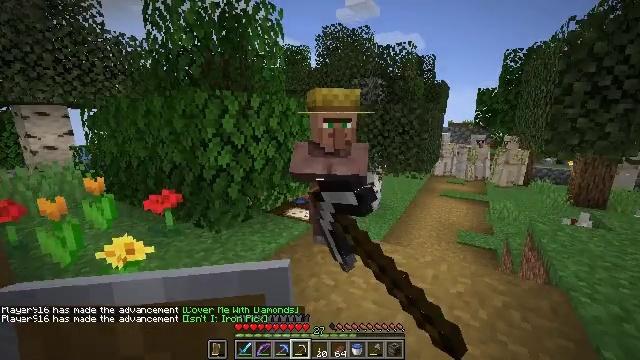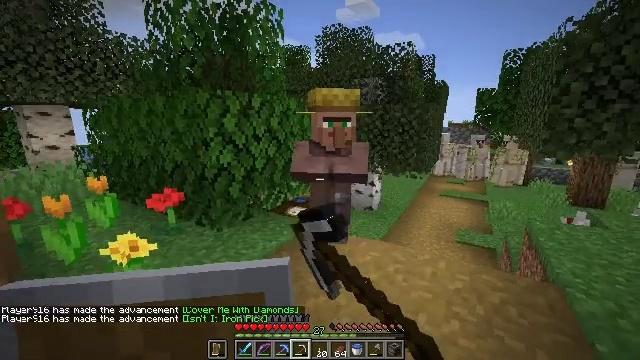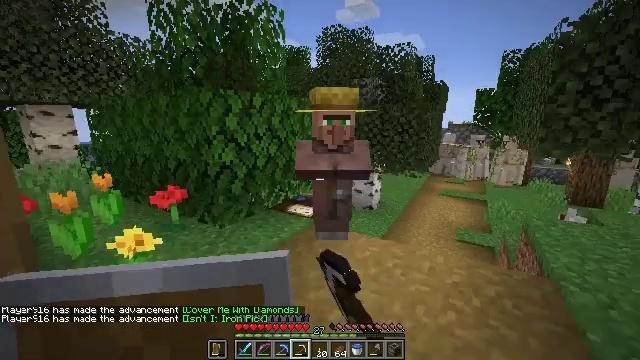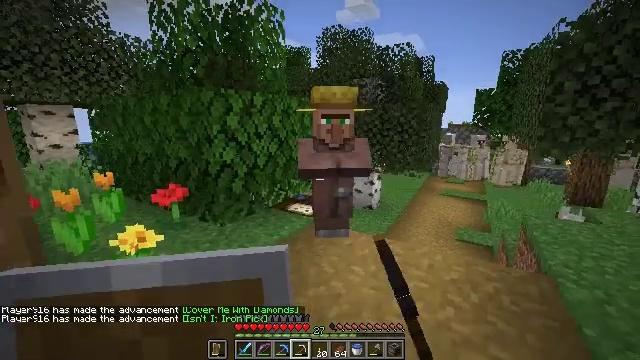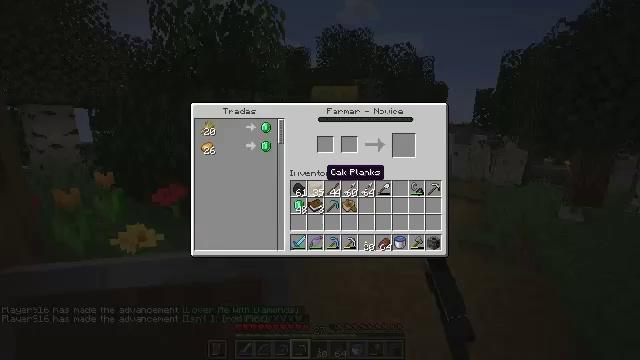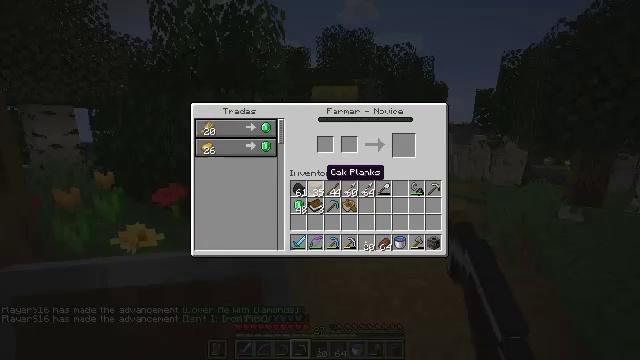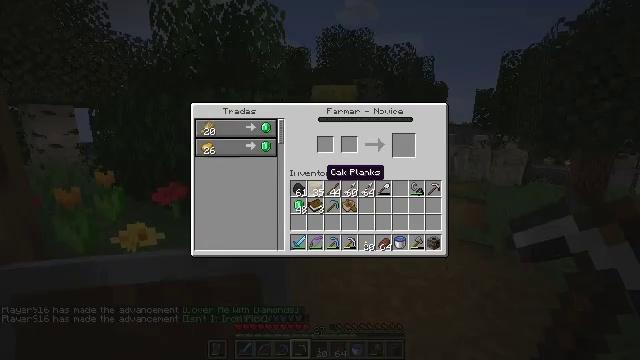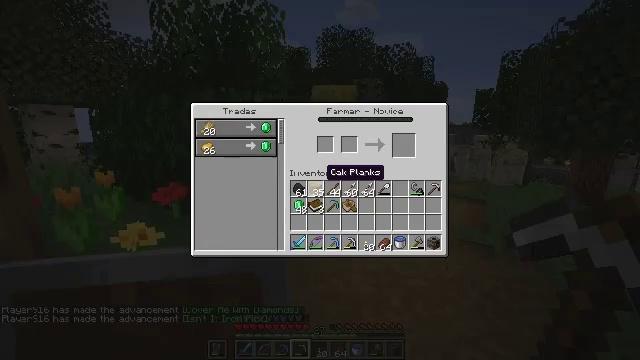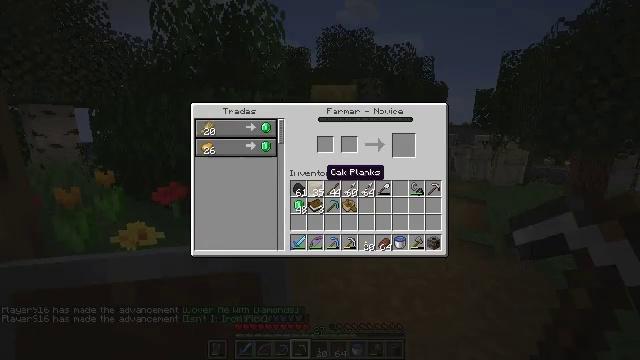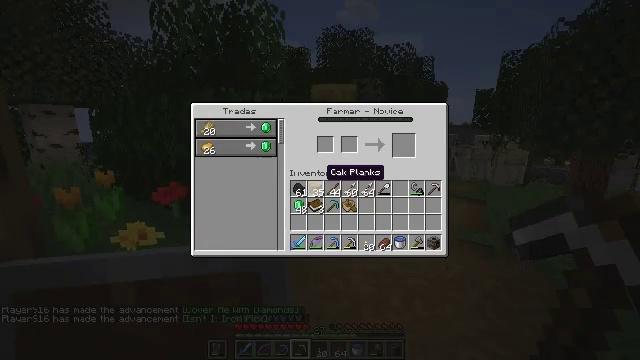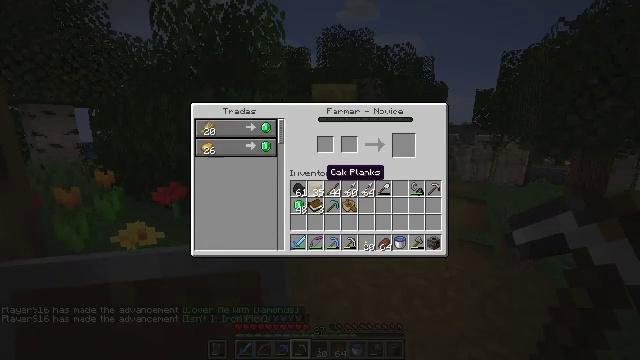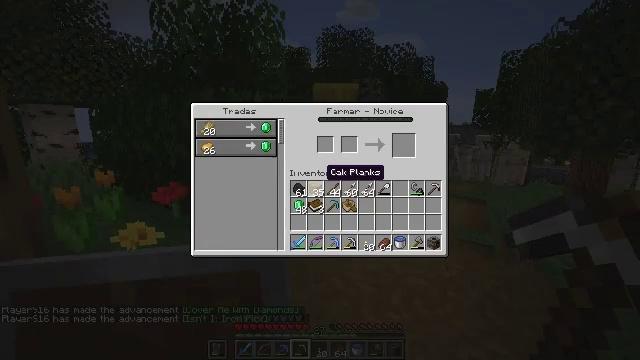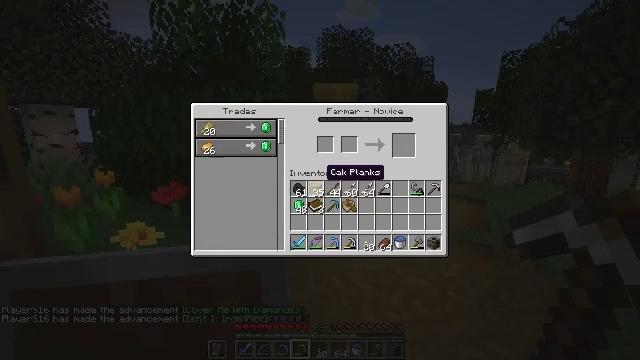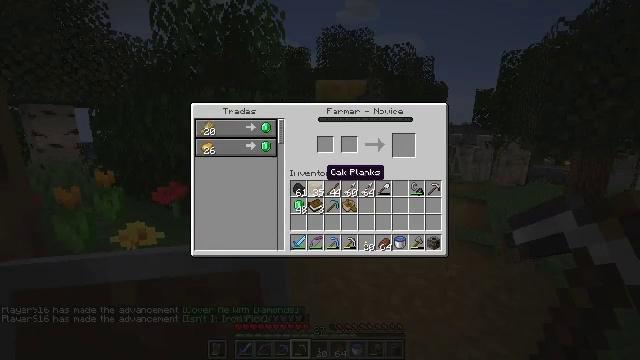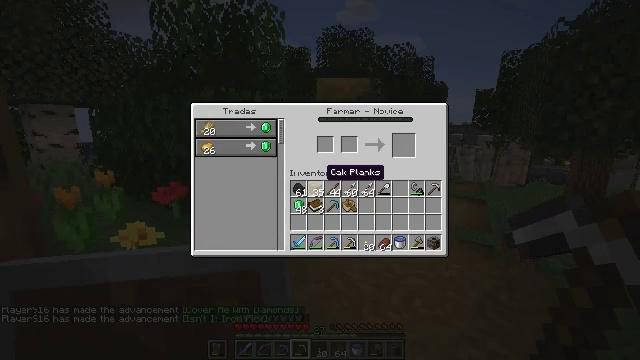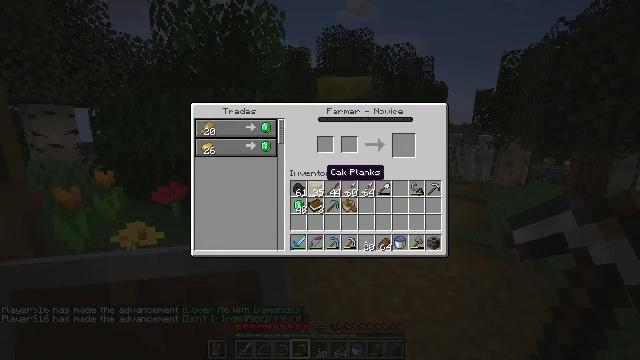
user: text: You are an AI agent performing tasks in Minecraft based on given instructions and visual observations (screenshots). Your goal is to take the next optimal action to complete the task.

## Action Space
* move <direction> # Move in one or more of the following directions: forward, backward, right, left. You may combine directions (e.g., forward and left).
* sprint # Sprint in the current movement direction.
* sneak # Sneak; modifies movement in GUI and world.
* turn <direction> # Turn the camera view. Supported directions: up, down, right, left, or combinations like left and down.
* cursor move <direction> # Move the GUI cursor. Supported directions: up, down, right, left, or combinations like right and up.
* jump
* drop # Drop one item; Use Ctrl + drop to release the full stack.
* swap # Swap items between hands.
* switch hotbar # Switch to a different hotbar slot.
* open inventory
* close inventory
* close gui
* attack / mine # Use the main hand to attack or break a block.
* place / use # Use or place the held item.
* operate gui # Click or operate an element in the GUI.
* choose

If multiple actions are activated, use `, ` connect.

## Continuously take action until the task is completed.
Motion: motion action
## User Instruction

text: Gather the cartography table from its current location.
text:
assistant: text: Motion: no_op
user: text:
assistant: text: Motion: no_op
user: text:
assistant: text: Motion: no_op
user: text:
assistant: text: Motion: open gui
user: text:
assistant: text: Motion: no_op
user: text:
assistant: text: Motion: no_op
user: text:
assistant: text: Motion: no_op
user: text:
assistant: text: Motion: no_op
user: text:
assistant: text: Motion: no_op
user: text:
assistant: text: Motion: no_op
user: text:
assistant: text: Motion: no_op
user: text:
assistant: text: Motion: no_op
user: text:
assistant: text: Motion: no_op
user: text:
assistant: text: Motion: no_op
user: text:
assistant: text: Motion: no_op
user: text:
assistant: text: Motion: no_op
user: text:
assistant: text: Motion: no_op
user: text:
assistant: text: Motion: no_op
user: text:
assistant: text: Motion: no_op
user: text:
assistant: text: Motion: no_op
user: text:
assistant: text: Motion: no_op
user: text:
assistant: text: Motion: no_op
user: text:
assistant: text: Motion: no_op
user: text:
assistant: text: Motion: no_op
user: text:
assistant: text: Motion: no_op
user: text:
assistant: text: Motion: no_op
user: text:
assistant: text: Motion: no_op
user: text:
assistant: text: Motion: no_op
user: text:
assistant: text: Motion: no_op
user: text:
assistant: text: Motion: no_op